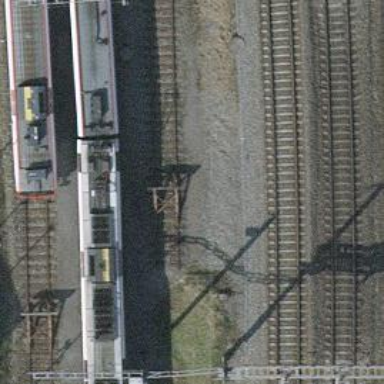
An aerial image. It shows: Railway buffer stop.